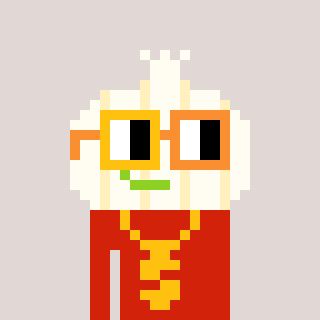
a pixel art character with square yellow and orange glasses, a garlic-shaped head and a red-colored body on a warm background